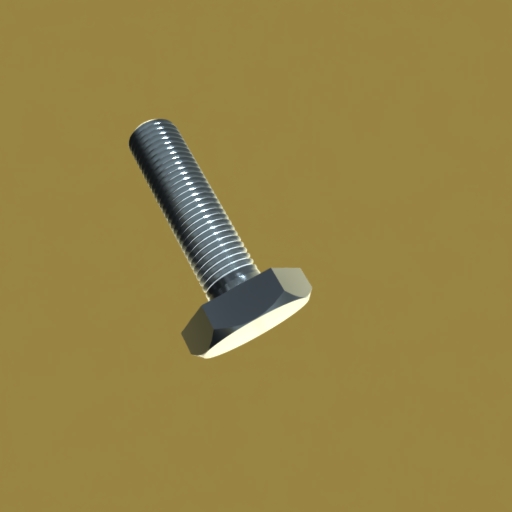
Label: bolt